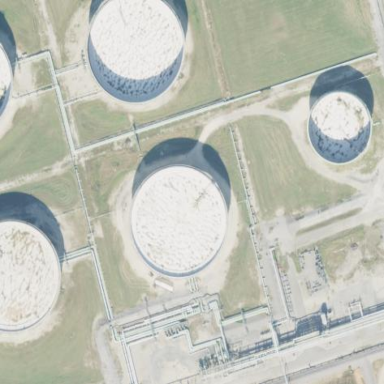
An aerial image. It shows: Storage tank created as man-made structure.